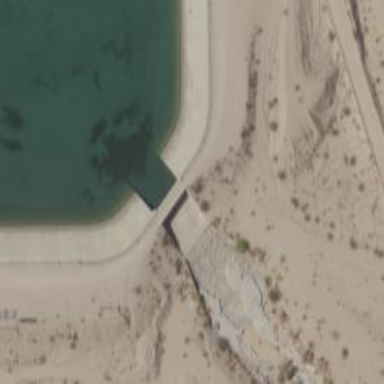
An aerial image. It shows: Dam across waterway.